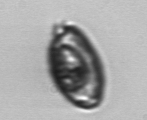
Label: Katodinium_or_Torodinium